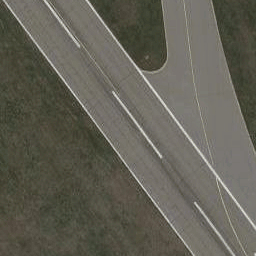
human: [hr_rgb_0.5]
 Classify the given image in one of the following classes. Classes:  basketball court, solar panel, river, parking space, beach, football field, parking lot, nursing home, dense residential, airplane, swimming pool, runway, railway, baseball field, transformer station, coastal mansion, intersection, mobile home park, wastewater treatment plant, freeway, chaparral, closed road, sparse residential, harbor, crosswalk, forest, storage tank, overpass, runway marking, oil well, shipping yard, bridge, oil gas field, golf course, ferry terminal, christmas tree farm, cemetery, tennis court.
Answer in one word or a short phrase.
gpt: runway